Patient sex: F
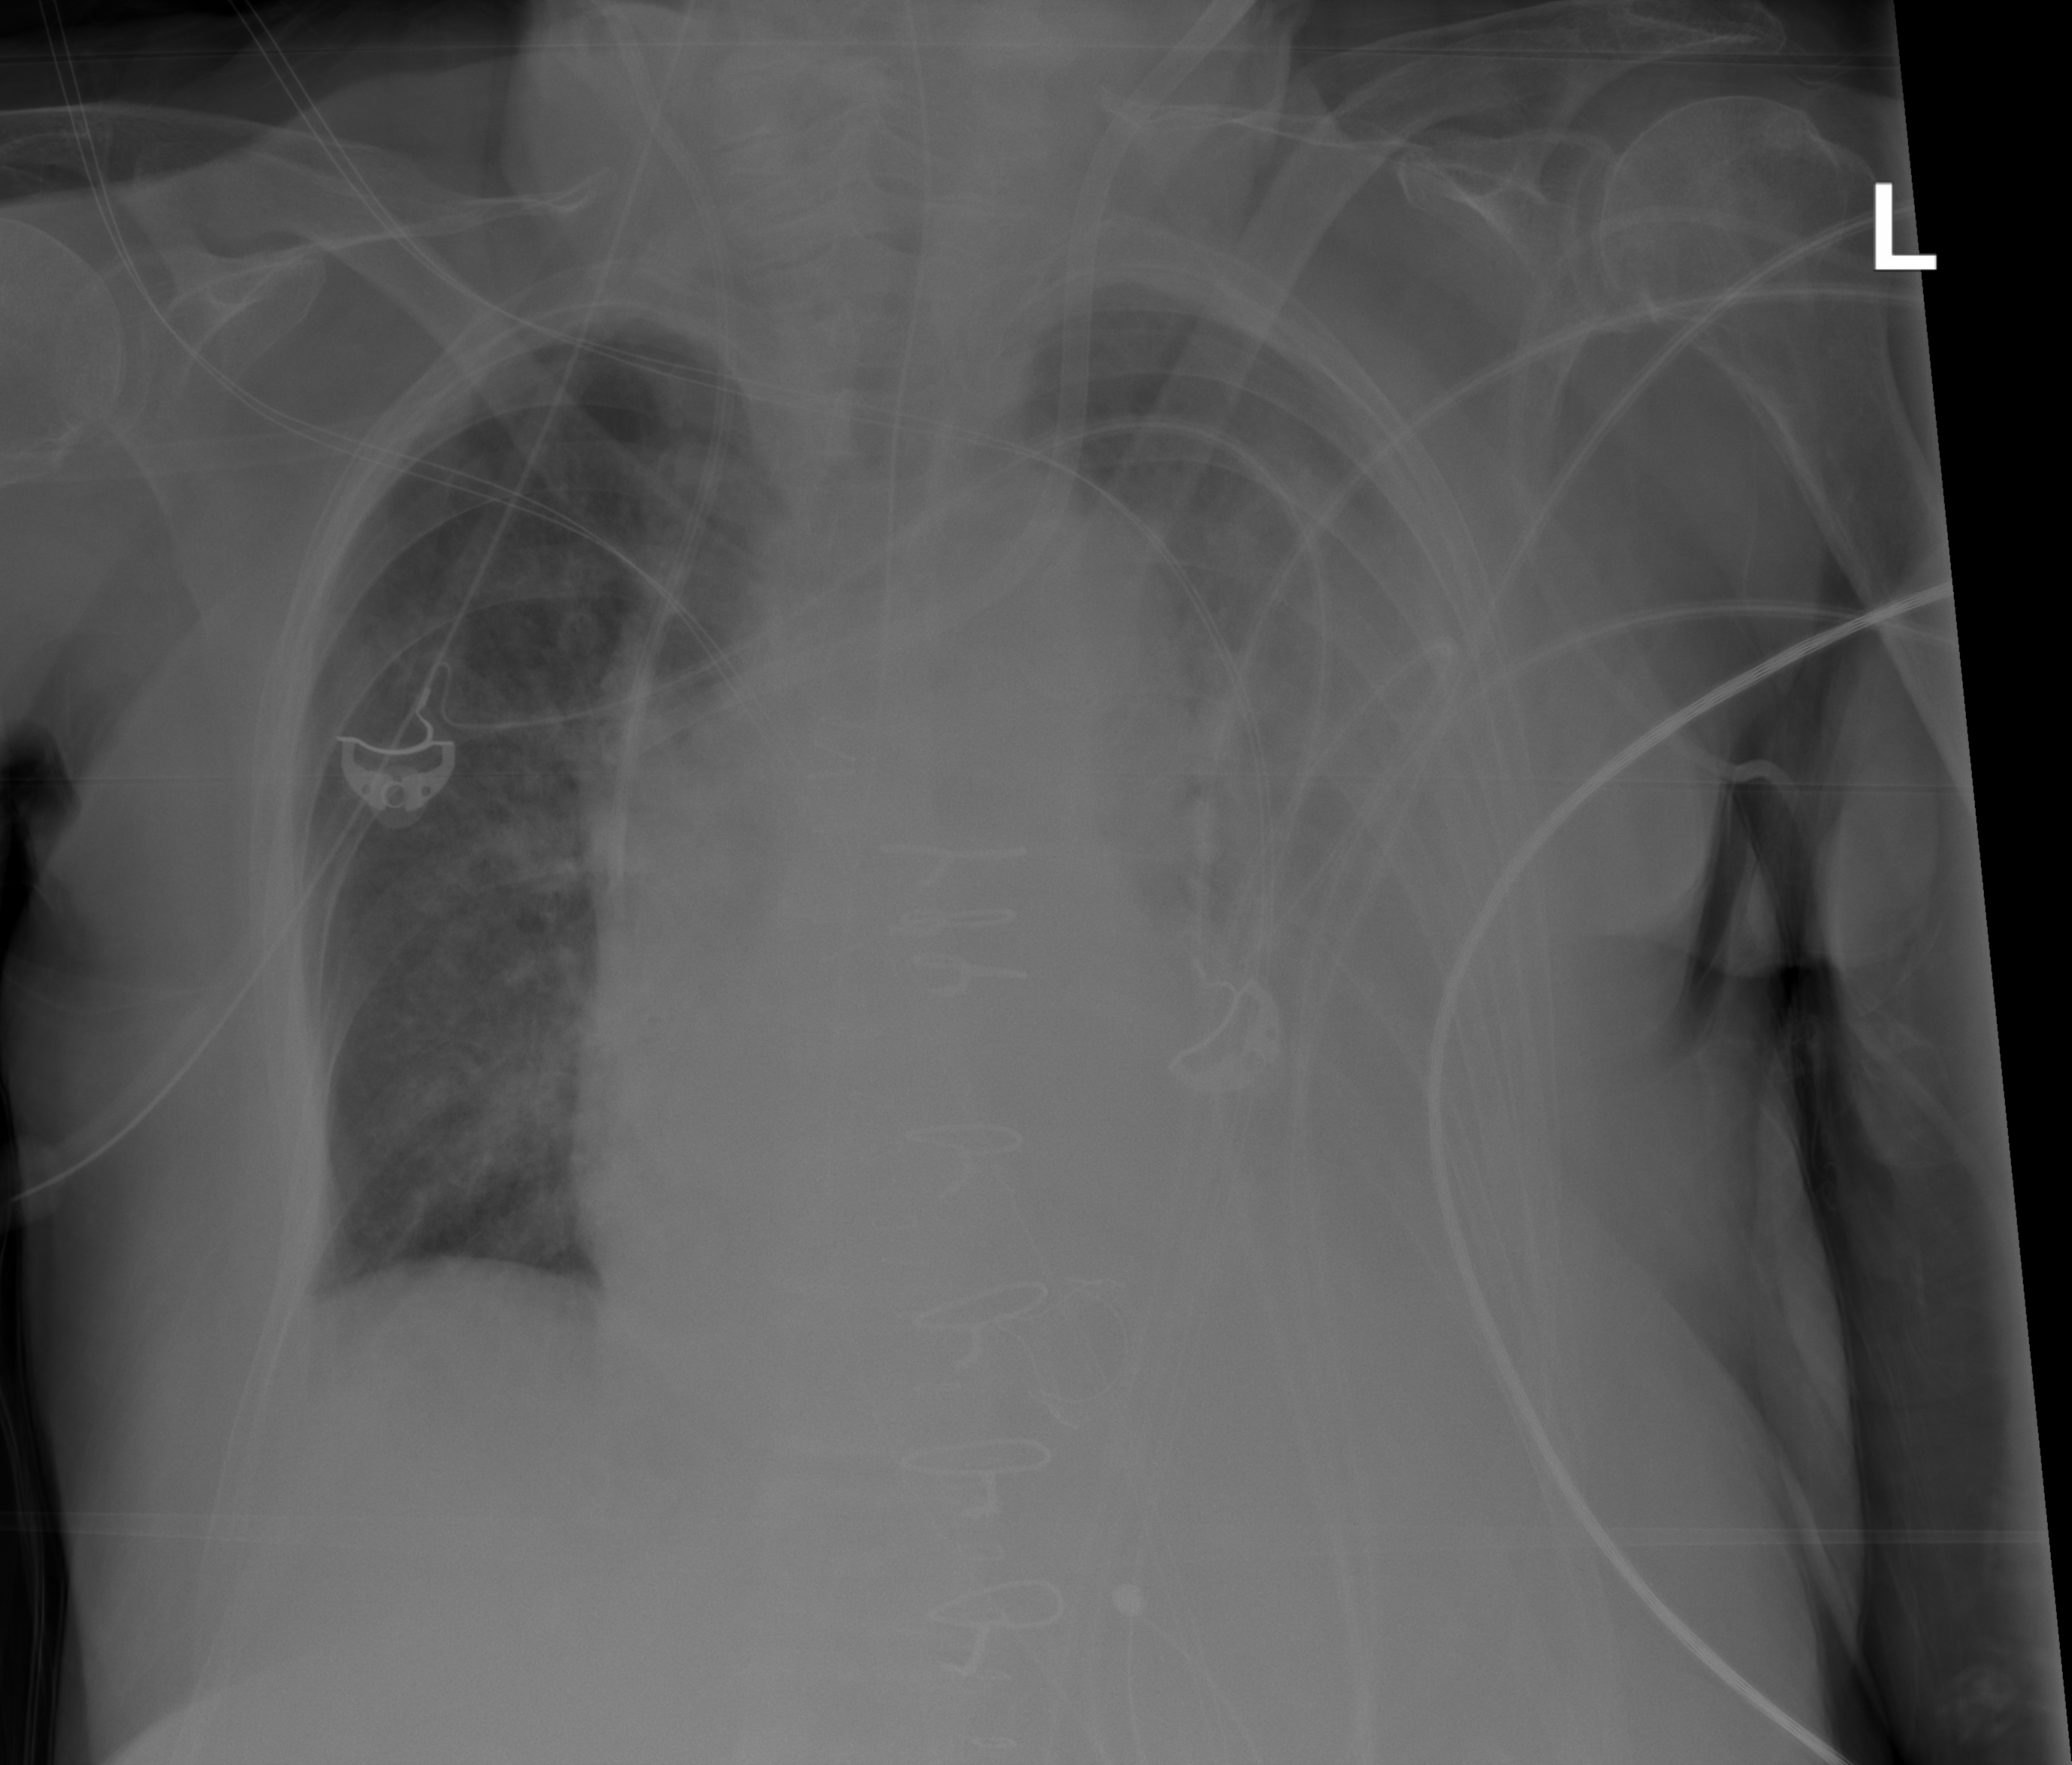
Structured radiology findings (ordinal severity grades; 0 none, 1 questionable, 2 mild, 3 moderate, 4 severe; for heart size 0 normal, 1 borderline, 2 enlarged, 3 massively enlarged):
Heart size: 2
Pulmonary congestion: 2
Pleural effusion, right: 0
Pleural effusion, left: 3
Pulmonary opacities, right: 2
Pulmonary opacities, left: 3
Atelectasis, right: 0
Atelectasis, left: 3